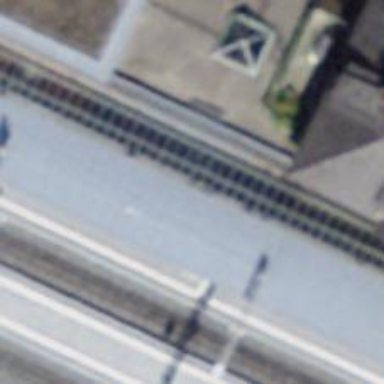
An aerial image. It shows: Railway buffer stop.